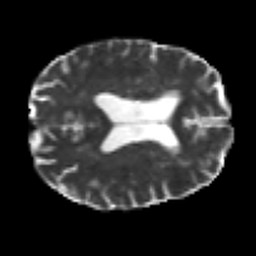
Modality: T2w
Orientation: axial
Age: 74
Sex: male
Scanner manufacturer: siemens
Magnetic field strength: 3 T
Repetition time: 7.3 s
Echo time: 0.087 s